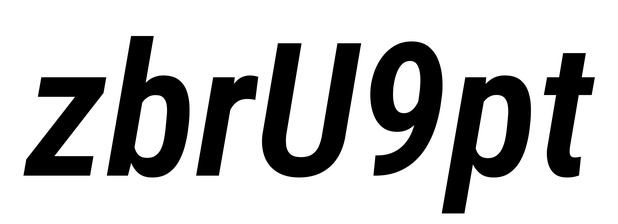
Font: Roboto-Italic_Condensed_SemiBold_Italic